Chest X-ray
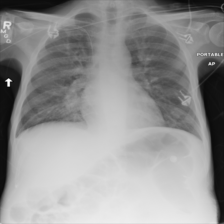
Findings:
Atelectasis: negative
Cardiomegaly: negative
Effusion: negative
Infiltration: negative
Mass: negative
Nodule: negative
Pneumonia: negative
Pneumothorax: negative
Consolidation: negative
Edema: negative
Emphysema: negative
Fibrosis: negative
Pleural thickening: negative
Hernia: negative